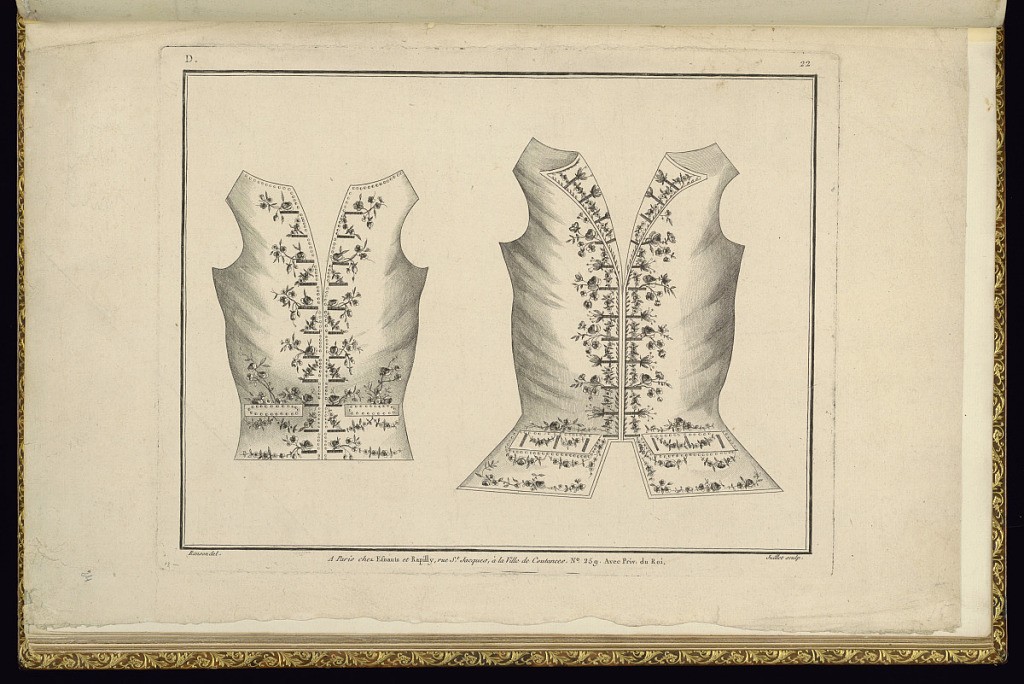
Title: Two Waistcoat Designs
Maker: Pierre Ranson, French, 1736–1786
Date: late 18th century
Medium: Etching and engraving on laid paper
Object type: Print
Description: Designs for two embroidered men's waistcoats decorated with floral (flowers) motifs. The design to the right has front skirts and both have pockets. The plate is titled, numbered, and signed.